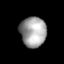
Tissue: lung
Cell type: Epithelial cells
Senescence score: 0.1959
Nuclear area (px): 768
Mean DAPI intensity: 162.31